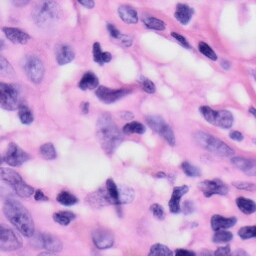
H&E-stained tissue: Skin